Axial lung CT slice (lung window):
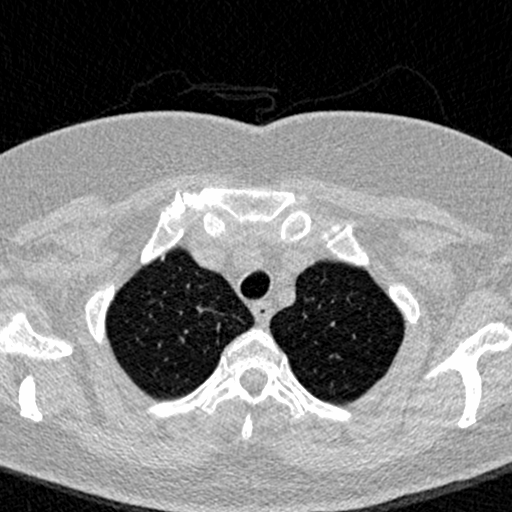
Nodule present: yes
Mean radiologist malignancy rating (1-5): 1